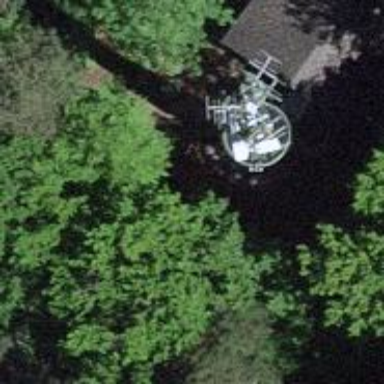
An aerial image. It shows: Communication tower.